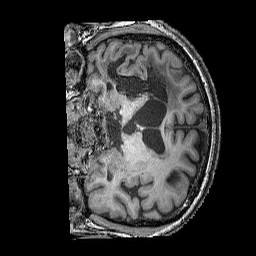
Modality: T1w
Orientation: coronal
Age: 56
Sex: male
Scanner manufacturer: siemens
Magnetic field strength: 3 T
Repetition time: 2.25 s
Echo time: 0.00411 s